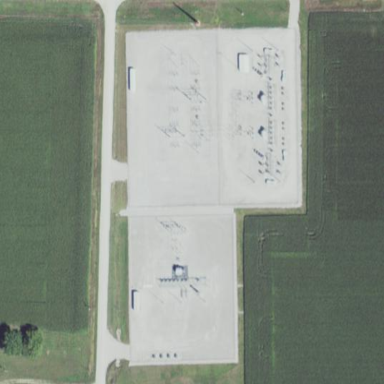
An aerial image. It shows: Outdoor substation. This substation is for generation.